Interaction volume radius: 10 \u00c5
Interaction volume height: 15 \u00c5
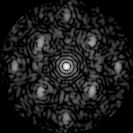
Disorder parameter: 0.4595